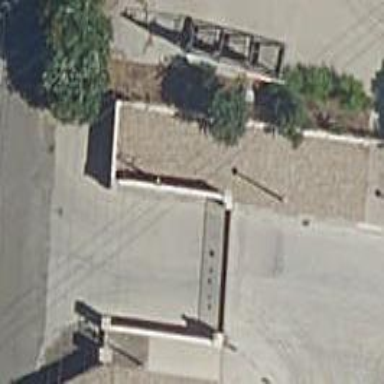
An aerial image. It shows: Gate.